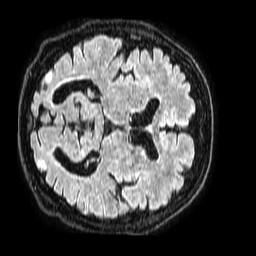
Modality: FLAIR
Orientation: axial
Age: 76
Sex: male
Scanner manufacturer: philips
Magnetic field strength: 1.5 T
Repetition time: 4.8 s
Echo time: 0.3 s